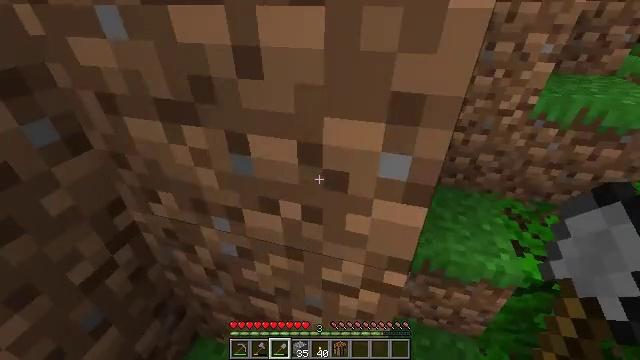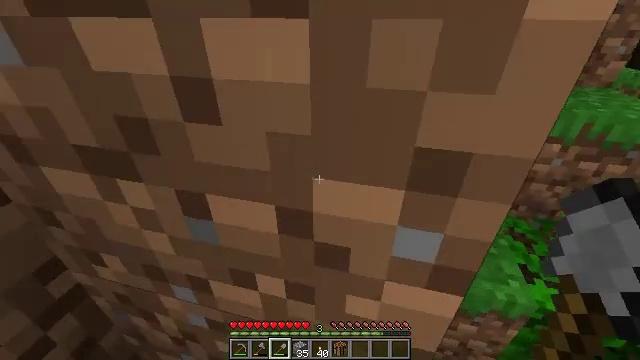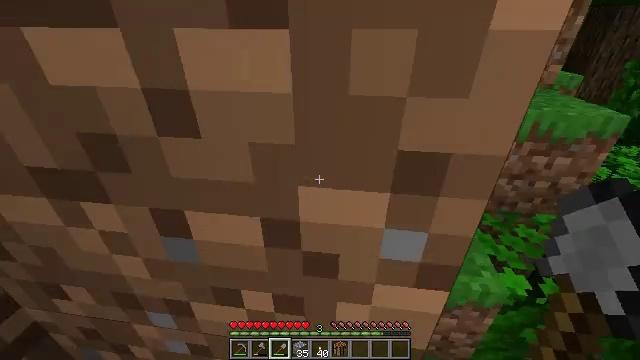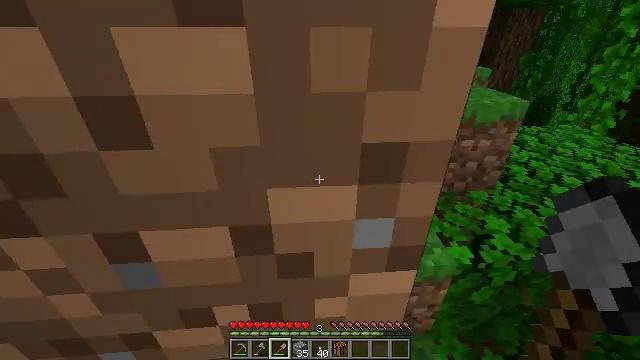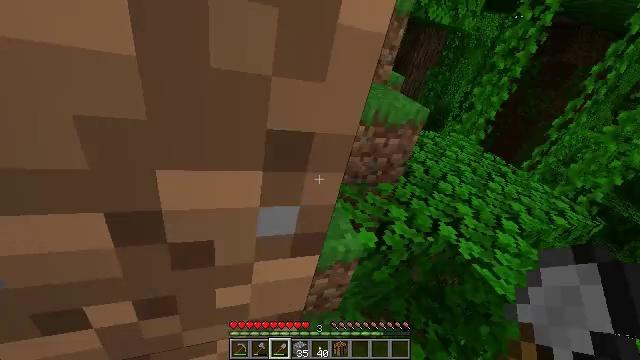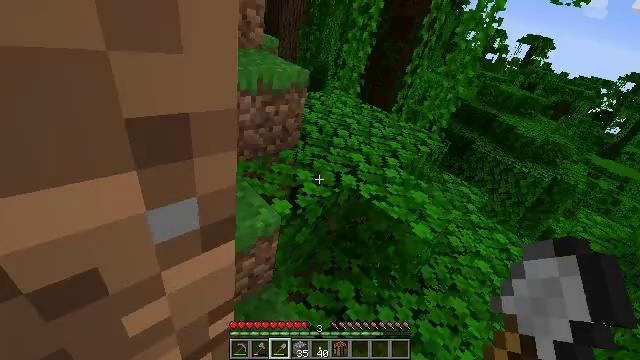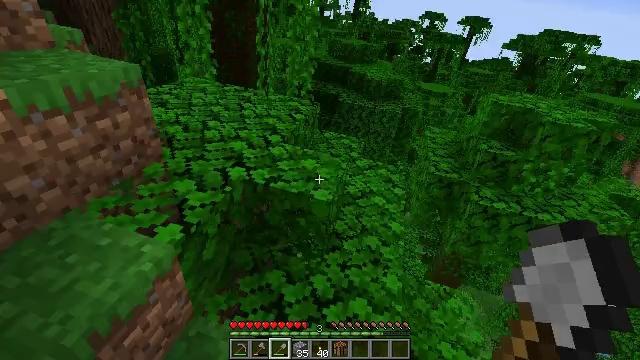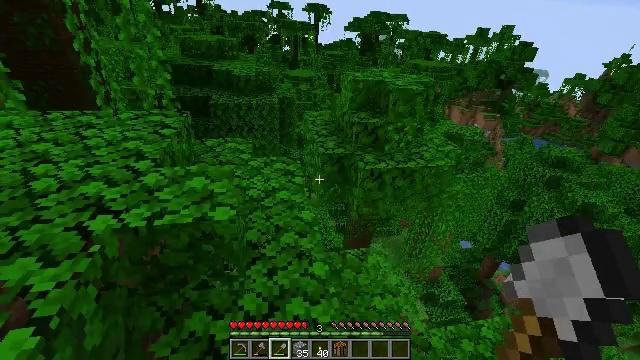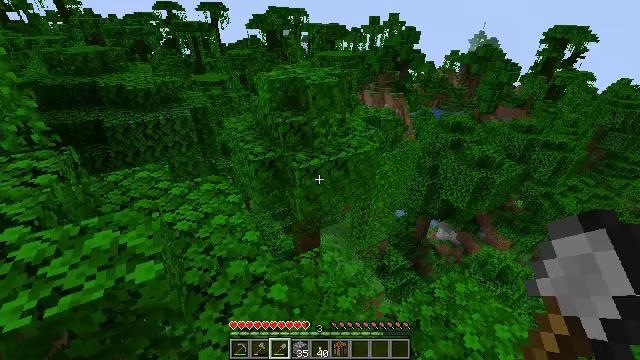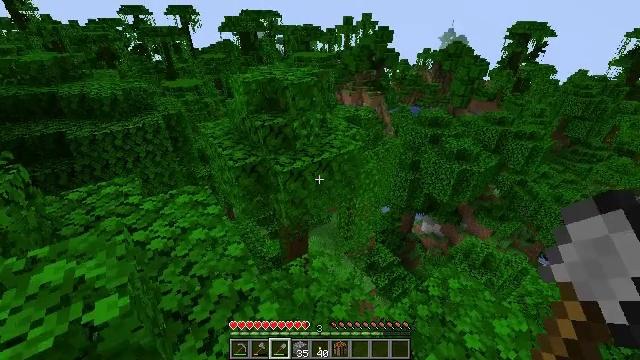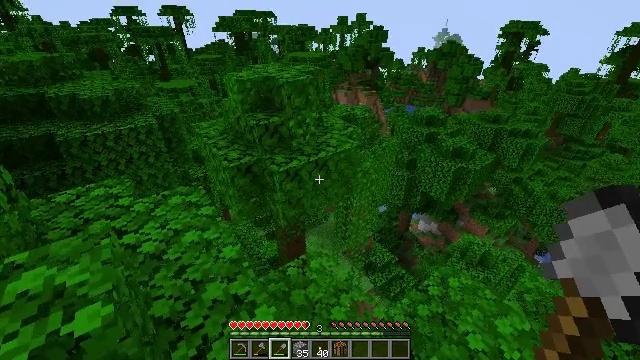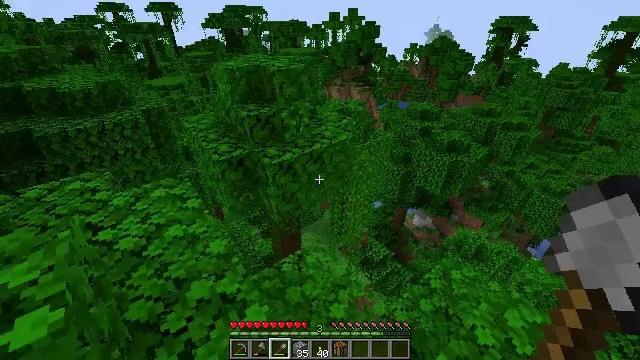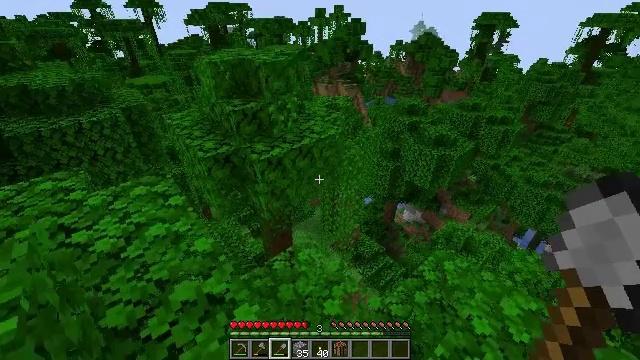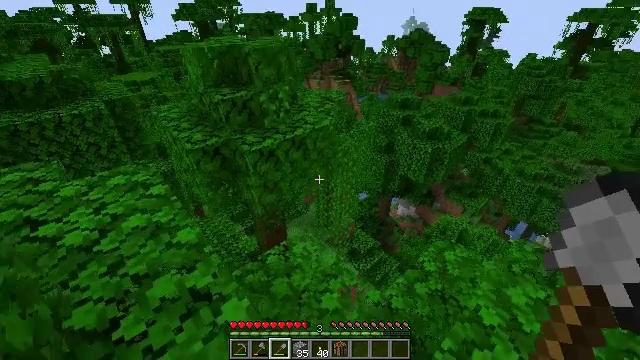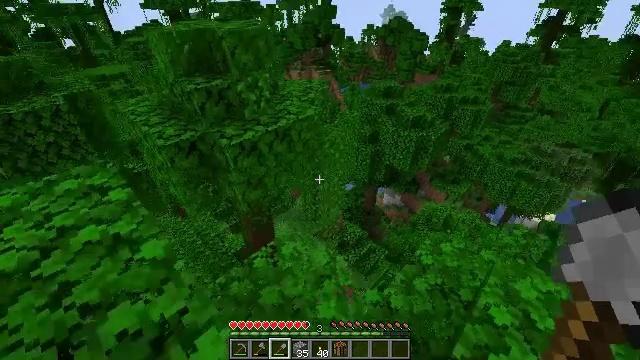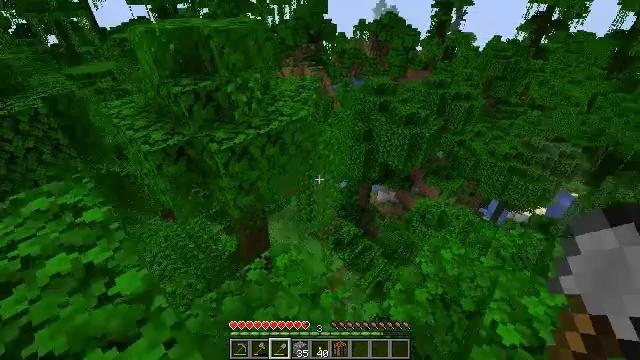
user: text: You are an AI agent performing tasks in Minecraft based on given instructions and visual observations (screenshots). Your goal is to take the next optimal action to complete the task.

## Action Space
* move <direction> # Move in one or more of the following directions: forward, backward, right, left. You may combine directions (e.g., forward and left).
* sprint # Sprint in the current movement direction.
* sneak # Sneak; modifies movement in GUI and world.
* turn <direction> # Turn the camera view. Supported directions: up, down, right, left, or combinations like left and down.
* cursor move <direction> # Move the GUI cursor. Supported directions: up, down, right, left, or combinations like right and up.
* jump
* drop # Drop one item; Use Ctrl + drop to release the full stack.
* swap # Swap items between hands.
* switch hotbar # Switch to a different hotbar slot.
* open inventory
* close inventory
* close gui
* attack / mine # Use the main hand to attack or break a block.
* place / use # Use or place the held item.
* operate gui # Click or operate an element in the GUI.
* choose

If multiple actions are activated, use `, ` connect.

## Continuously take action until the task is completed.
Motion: motion action
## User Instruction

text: Break the melon to get slices.
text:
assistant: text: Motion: move forward, turn right and up
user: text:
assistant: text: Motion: move forward, turn right and up
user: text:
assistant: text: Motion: move forward, turn right
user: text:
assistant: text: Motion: move forward, turn right
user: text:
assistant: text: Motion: move forward, turn right and down
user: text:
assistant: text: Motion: move forward, turn right
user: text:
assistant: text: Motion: move forward, turn right and up
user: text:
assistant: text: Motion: move forward, turn right
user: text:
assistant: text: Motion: move forward, turn right
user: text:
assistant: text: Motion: move forward
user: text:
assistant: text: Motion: move forward, turn right
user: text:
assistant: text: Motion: move forward, turn right
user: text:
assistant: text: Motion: move forward, turn right
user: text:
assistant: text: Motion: move forward, turn right and down
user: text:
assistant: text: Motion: move forward, turn right
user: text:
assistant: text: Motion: move forward, turn right and down
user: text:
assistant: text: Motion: turn right and down
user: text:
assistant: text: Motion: turn right and down
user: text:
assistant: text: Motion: turn right and down
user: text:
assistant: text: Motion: turn right and down
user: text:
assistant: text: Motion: turn right
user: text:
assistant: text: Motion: no_op
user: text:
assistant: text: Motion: no_op
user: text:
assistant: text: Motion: no_op
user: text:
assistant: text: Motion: no_op
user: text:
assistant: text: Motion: no_op
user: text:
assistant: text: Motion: move forward
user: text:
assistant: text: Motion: move forward
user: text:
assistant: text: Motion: move forward
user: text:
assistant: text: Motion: move forward